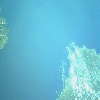
Label: water